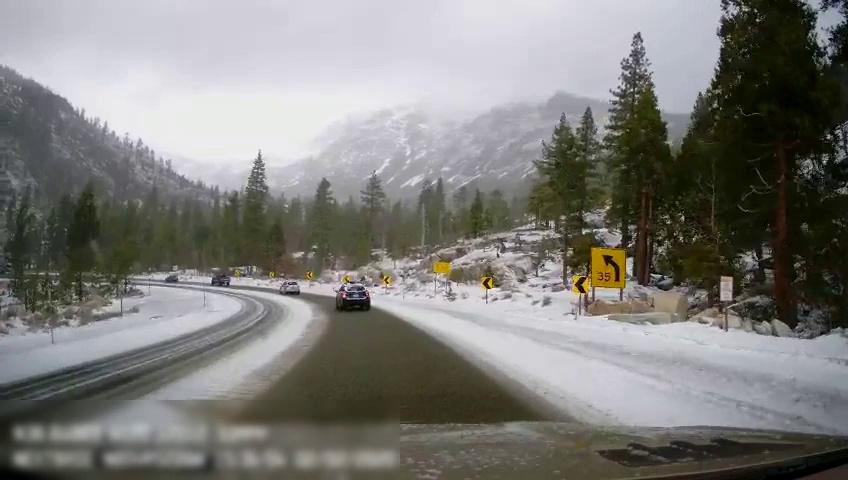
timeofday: Day
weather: Snowy
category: Drivable Space
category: Vehicles | Car
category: Vehicles | Truck
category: Vehicles | Car
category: Traffic | Signs
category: Traffic | Signs
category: Traffic | Signs
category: Traffic | Signs
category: Traffic | Signs